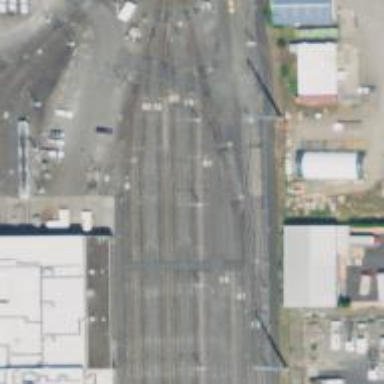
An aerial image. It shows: Railway level crossing.